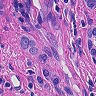
Metastatic tissue present: yes